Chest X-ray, AP view. Patient: 67 years old, sex M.
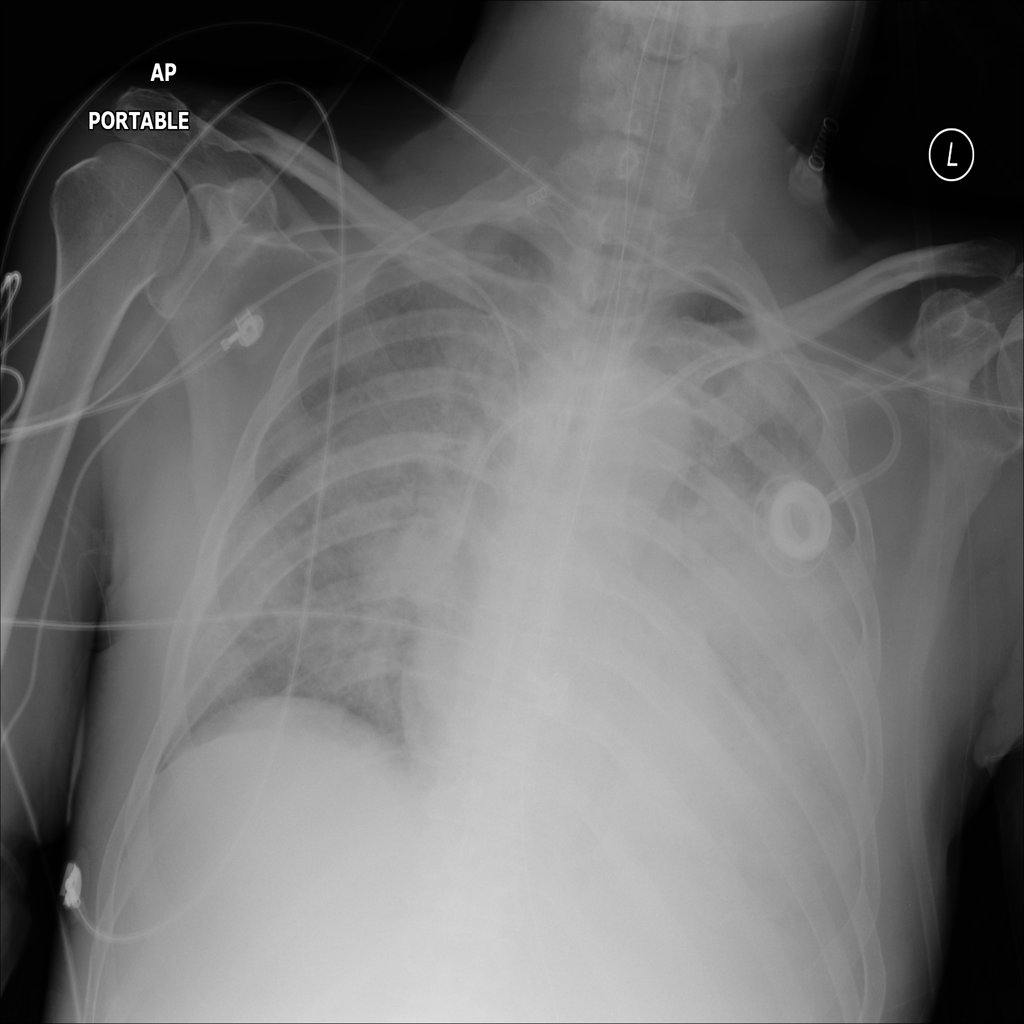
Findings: Atelectasis, Consolidation, Infiltration, Mass